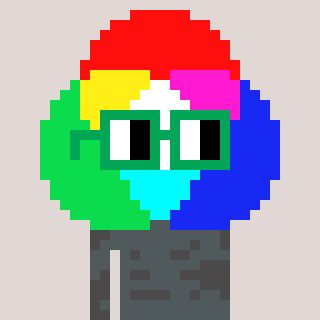
a pixel art character with square green glasses, a color circle-shaped head and a grayscale-colored body on a warm background